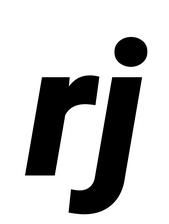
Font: Roboto-Italic_Black_Italic